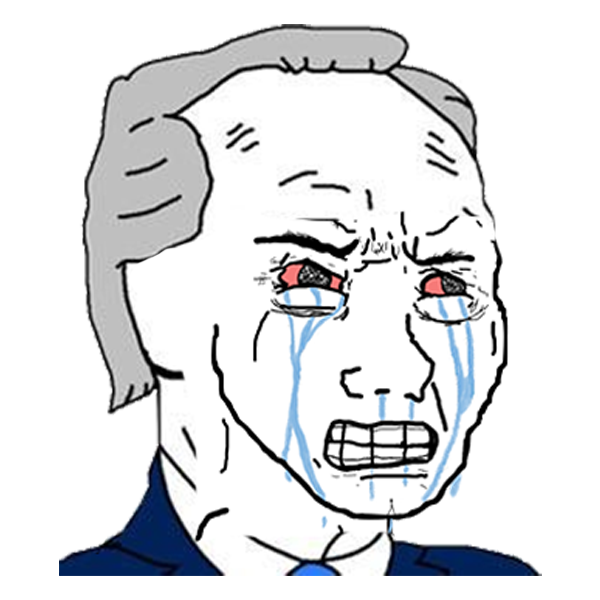
Label: 5_Crying_Wojak